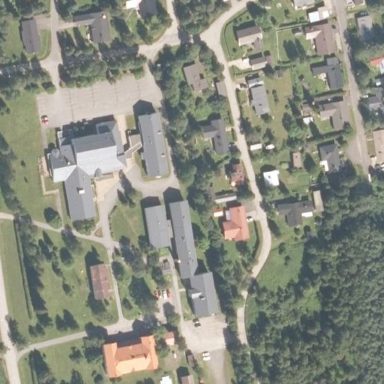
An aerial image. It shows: School.